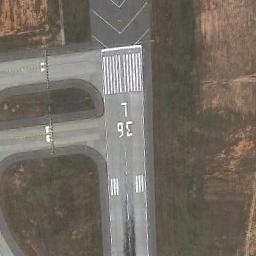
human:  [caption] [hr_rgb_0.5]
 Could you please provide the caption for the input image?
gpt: The runway is on the grass next to the bare land .

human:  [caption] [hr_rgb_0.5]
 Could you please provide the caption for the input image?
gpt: Next to the runway is brown bare ground with white '36L' and short-line signs on the runway .

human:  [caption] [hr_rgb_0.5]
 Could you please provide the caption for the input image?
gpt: The runway has a threshold marking and two touchdown zone markings and the designation marking is 36L .

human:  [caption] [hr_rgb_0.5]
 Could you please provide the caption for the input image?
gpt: The grass is beside the runway .

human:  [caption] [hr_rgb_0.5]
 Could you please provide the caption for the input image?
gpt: There are bare lawns beside the runway .